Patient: sex M, age 43
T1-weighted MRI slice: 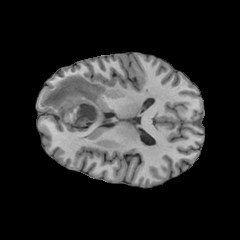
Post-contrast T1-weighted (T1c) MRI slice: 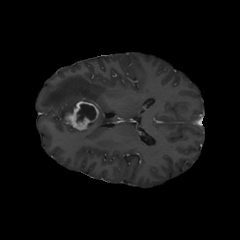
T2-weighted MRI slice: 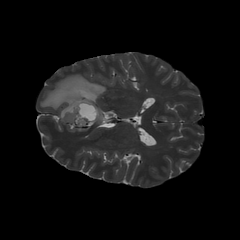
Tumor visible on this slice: yes
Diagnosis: Glioblastoma, IDH-wildtype
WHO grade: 4